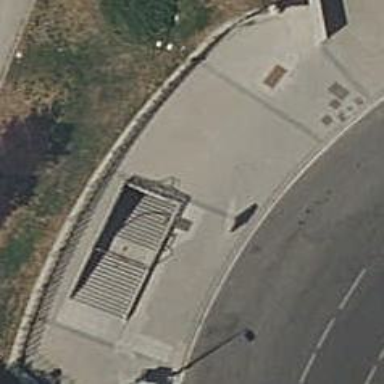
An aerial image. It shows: Subway entrance.